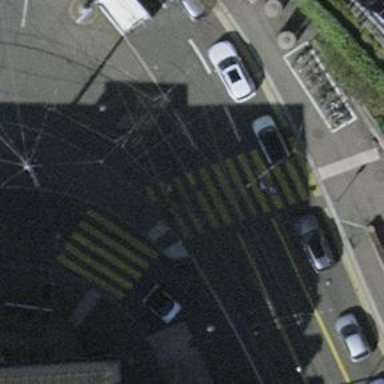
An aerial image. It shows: Marked zebra crossing.